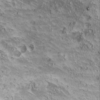
Label: not_dusty